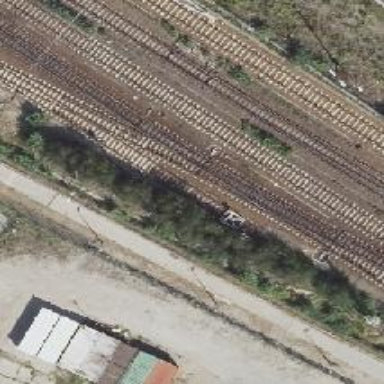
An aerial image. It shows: Railway track with contact line for electrification.